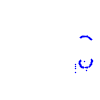
Particle: proton